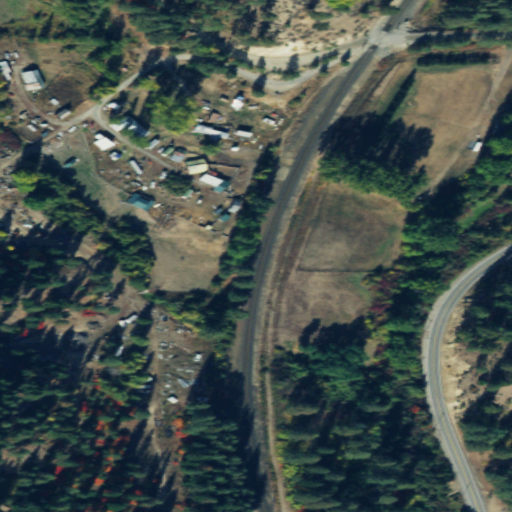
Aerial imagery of valley in Washington named Sunitsch Canyon containing shrub, grassland, low intensity development, woody wetlands, open development, evergreen forest, medium intensity development, herbaceous wetlands, and high intensity development